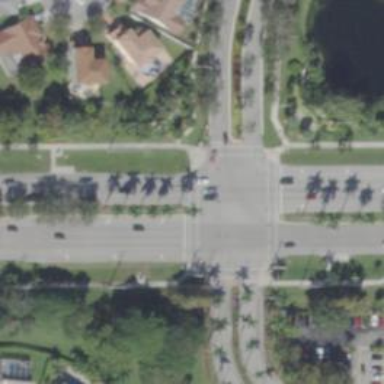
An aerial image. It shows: Marked road crossing.